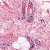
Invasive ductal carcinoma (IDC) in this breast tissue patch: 0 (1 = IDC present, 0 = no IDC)